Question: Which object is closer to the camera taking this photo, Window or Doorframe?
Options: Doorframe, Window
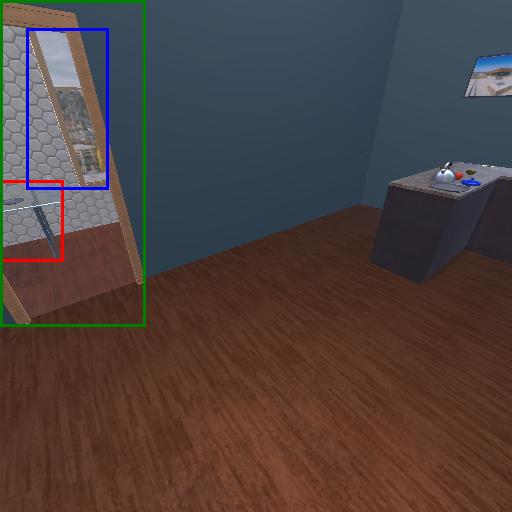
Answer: Doorframe